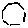
Label: hexagon